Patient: sex F, age 46
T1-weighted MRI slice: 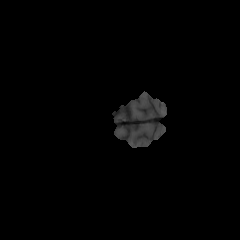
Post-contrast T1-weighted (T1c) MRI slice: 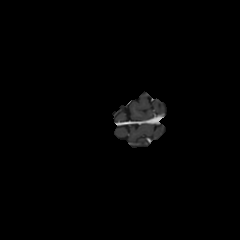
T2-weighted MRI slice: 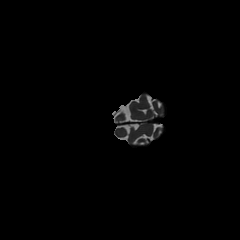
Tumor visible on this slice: no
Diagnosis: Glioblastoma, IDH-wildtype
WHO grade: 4